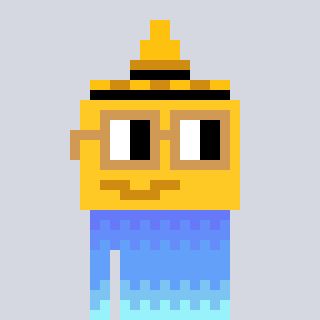
a pixel art character with square brown glasses, a mustard-shaped head and a bege-colored body on a cool background